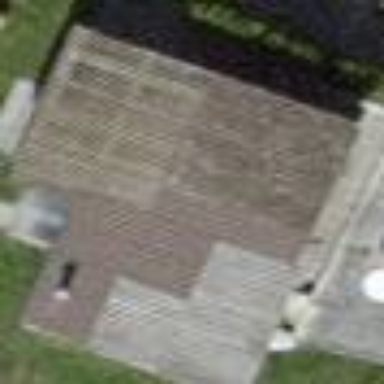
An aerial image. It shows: View of roof of building.